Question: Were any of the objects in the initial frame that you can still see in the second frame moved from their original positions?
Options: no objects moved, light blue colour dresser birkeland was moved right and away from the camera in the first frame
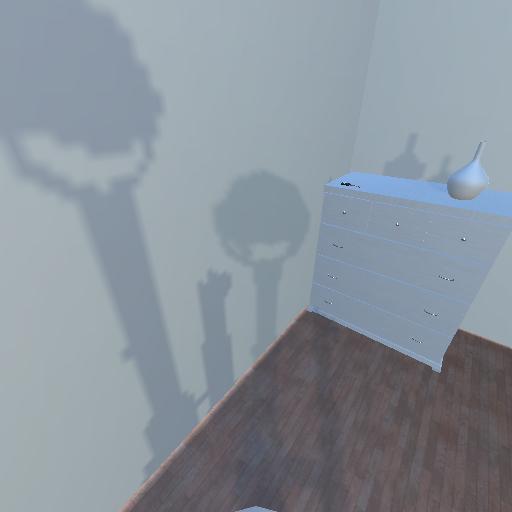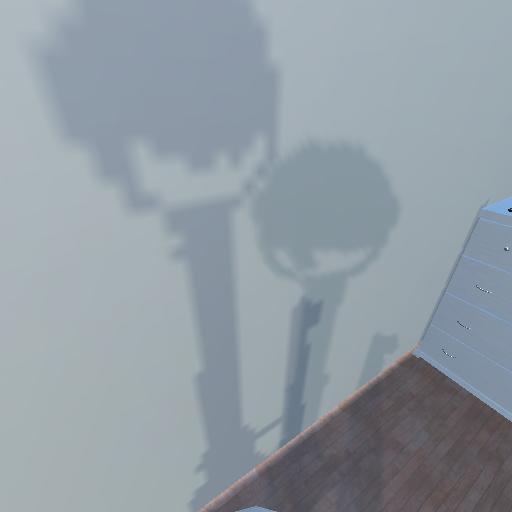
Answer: no objects moved